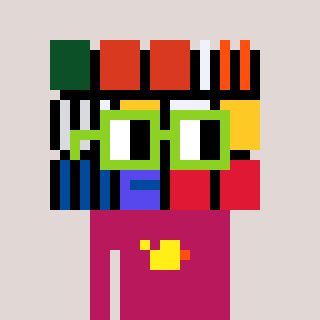
a pixel art character with square light green glasses, a abstract-shaped head and a darkpink-colored body on a warm background